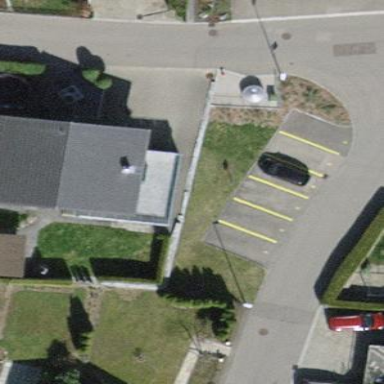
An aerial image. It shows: Street side parking area.